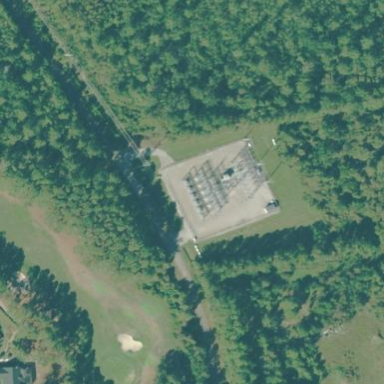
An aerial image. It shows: Distribution level power substation surrounded by fence.